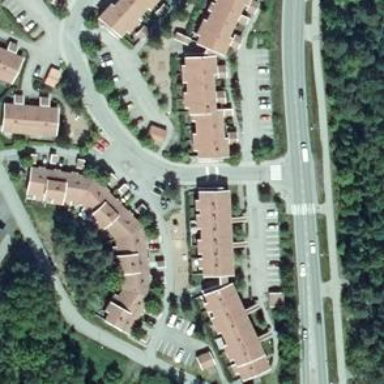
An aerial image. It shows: Asphalt road designated as living street.